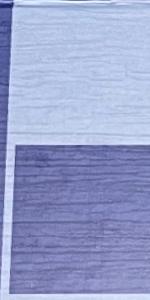
Label: Empty